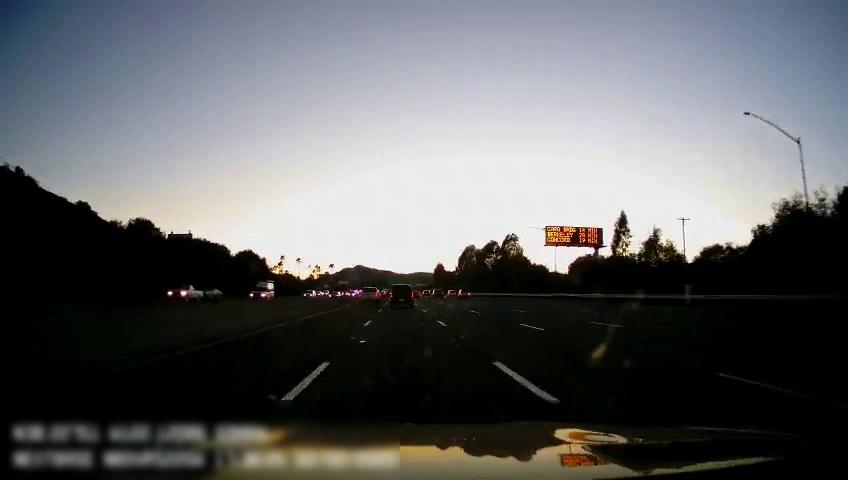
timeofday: Dusk/Dawn/Twilight
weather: Sunny
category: Drivable Space
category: Vehicles | Truck
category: Vehicles | Truck
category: Vehicles | Car
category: Vehicles | SUV
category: Vehicles | Truck
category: Vehicles | Car
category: Vehicles | SUV
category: Vehicles | Other LV
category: Lanes | Alternate Lane
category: Lanes | Current Lane
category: Lanes | Current Lane
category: Lanes | Alternate Lane
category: Lanes | Alternate Lane
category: Traffic | Signs